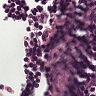
Metastatic tissue present: no